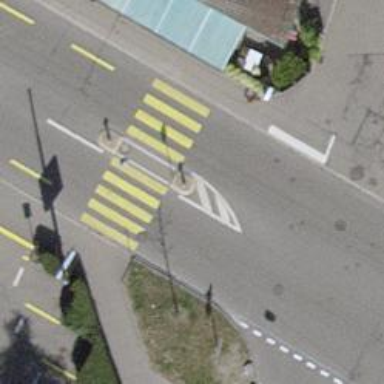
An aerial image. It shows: Marked footway crossing with island.